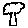
Label: tree